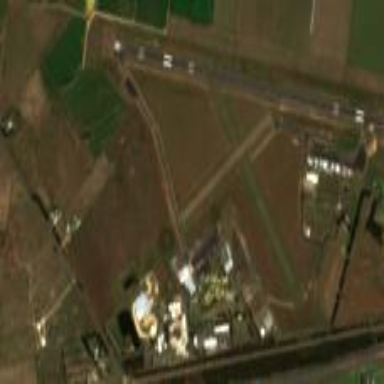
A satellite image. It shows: Public aerodrome or airport.